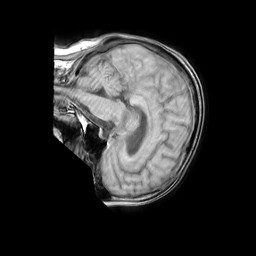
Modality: T1w
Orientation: sagittal
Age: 61
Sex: female
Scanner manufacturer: philips
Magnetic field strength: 1.5 T
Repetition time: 0.1889 s
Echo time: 0.001832 s